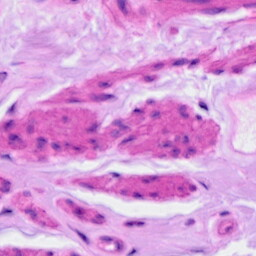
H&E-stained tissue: Ovarian